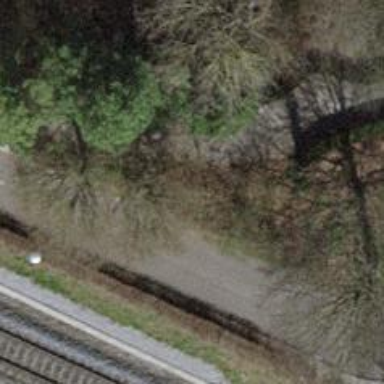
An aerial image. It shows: Footway with fine gravel surface.